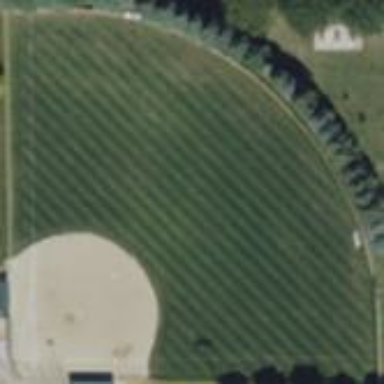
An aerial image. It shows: Softball pitch for baseball.